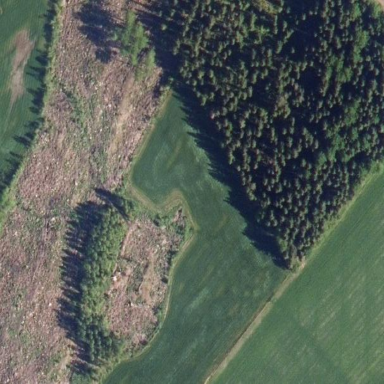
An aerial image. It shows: Needle-leaved woodland.